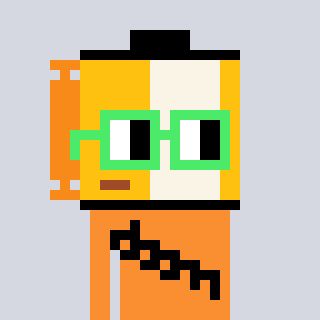
a pixel art character with square light green glasses, a film roll-shaped head and a orange-colored body on a cool background